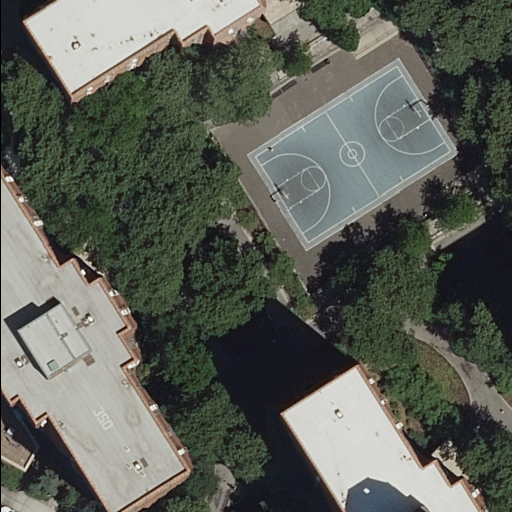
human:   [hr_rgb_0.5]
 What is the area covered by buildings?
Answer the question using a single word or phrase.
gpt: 2274m2

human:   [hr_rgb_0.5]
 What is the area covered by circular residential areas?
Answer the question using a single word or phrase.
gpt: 0m2

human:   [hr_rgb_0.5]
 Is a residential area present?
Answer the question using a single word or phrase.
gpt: yes

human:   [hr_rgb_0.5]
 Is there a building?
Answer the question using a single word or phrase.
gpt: yes

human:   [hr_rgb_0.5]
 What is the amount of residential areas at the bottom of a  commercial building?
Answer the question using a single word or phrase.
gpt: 0

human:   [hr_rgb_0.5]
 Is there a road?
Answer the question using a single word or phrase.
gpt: yes

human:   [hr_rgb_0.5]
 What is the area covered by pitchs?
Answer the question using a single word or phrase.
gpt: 847m2

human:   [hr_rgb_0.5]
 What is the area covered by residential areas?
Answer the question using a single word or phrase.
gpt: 9624m2

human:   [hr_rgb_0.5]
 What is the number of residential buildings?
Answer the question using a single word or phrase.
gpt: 4

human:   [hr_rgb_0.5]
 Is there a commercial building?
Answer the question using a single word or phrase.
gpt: no

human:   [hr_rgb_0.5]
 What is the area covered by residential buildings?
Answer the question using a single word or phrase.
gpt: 2274m2

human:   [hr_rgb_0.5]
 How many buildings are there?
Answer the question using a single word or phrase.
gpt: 4

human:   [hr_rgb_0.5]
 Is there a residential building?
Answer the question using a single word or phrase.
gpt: yes

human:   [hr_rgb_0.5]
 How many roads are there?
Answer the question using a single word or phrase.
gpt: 6

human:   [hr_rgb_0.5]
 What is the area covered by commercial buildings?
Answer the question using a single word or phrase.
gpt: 0m2

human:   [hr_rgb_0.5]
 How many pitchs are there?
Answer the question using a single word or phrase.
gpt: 1

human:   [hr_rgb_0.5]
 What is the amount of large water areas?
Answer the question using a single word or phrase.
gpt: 0

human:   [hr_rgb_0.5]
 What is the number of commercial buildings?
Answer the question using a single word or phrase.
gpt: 0

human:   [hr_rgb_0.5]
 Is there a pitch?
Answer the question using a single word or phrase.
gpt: yes

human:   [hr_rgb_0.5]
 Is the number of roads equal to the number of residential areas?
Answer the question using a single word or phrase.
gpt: no

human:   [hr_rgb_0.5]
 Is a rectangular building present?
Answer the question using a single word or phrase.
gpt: yes

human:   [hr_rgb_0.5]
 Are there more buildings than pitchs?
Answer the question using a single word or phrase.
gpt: yes

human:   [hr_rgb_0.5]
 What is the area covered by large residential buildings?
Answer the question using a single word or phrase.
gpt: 1735m2

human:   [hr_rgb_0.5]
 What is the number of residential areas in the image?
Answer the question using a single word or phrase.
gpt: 1

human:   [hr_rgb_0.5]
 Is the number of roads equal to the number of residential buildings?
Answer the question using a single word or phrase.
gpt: no

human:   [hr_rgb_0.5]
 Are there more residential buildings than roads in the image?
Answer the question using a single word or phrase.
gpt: no

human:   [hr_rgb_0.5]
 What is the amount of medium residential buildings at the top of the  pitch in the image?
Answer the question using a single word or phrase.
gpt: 1

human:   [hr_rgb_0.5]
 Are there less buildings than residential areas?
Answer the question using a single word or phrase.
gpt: no

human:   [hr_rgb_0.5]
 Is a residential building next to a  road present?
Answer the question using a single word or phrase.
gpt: yes

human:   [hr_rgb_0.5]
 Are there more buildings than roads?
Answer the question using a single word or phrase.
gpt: no

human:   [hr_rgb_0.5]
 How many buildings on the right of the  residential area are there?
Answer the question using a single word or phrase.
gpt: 0

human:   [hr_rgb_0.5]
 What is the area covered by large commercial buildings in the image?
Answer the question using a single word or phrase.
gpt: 0m2

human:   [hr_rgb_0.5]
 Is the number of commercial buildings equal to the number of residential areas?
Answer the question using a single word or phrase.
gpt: no

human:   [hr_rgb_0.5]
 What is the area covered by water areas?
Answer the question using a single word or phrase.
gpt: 0m2

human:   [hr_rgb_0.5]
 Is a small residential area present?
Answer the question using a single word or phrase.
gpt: no

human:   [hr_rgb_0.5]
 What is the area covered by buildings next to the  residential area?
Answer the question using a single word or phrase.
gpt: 2274m2

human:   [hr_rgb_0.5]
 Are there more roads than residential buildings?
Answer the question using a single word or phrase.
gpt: yes

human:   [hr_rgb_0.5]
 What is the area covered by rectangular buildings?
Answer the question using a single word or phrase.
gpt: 69m2

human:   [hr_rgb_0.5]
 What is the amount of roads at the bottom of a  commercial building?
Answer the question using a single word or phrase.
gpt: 0

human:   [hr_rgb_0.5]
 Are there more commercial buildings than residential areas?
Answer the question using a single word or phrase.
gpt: no

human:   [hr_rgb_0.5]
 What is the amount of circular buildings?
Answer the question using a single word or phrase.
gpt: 0

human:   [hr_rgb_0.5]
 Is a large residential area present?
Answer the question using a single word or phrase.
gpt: yes

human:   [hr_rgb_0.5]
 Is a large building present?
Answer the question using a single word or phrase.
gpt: yes

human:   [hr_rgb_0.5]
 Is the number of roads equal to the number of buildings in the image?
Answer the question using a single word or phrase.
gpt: no

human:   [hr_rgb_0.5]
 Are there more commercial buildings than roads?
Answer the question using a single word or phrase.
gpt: no

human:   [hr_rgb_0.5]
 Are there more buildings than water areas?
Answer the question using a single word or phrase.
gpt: yes

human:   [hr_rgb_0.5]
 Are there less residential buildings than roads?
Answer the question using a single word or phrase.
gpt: yes

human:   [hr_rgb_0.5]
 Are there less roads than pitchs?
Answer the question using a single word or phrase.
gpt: no

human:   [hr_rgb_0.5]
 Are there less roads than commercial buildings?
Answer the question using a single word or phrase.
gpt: no

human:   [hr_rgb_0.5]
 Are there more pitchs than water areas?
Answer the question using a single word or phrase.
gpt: yes

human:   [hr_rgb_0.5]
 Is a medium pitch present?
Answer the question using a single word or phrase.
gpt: no

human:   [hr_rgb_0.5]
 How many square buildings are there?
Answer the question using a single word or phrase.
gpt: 0

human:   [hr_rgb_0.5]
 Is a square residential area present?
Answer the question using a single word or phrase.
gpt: no

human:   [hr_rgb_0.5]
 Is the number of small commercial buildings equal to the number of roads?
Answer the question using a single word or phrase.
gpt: no

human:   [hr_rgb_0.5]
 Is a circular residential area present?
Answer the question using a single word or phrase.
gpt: no

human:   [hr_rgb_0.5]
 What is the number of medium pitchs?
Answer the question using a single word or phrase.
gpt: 0

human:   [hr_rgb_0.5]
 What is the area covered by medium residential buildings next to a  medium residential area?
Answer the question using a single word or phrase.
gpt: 0m2

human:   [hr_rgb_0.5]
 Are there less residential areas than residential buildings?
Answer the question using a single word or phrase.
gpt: yes

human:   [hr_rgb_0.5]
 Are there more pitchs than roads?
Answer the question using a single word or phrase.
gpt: no

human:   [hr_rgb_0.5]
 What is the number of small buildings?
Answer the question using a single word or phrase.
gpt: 1

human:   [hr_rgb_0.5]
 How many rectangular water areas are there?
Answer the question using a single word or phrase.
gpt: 0

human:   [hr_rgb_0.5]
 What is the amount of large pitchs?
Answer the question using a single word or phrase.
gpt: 1

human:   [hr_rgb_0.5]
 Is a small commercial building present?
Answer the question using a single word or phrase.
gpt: no

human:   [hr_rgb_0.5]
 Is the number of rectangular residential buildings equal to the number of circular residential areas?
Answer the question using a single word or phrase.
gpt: no